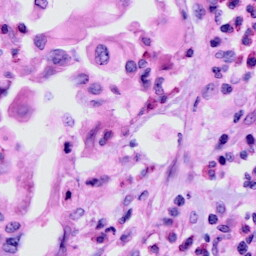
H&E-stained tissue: Cervix